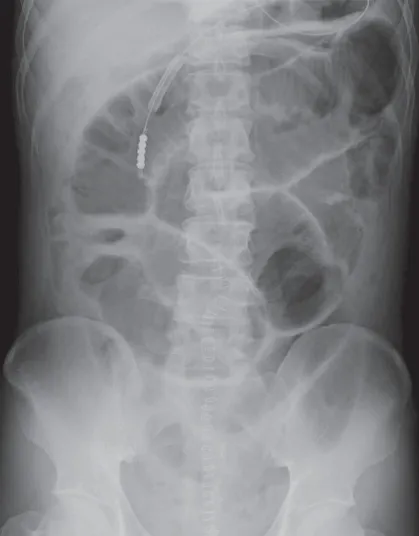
Abdominal plain radiograph of case 2 on admission showed multiple dilated gas-filled small-bowel loops, with no dilatation of the colon one day after undergoing surgical treatment.
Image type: radiology (x_ray)